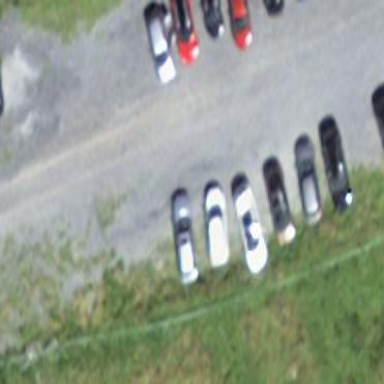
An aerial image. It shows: Parking area with surface.